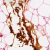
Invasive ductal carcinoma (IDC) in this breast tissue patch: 0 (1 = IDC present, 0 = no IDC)